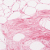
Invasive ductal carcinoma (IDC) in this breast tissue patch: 0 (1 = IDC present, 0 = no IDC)